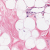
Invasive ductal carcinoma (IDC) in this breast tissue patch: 0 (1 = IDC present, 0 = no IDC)